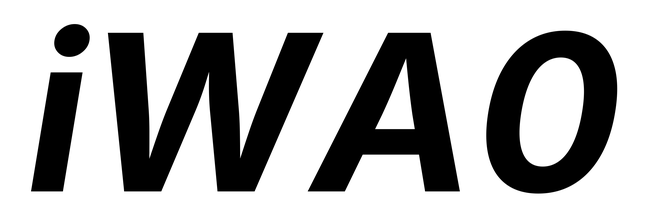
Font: Inter-Italic_Bold_Italic